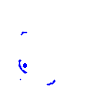
Particle: kaon